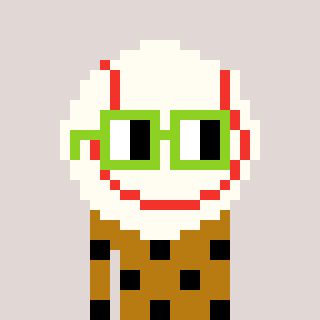
a pixel art character with square light green glasses, a baseball ball-shaped head and a gold-colored body on a warm background